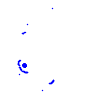
Particle: electron